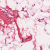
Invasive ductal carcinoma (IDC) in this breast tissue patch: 0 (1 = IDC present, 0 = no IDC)